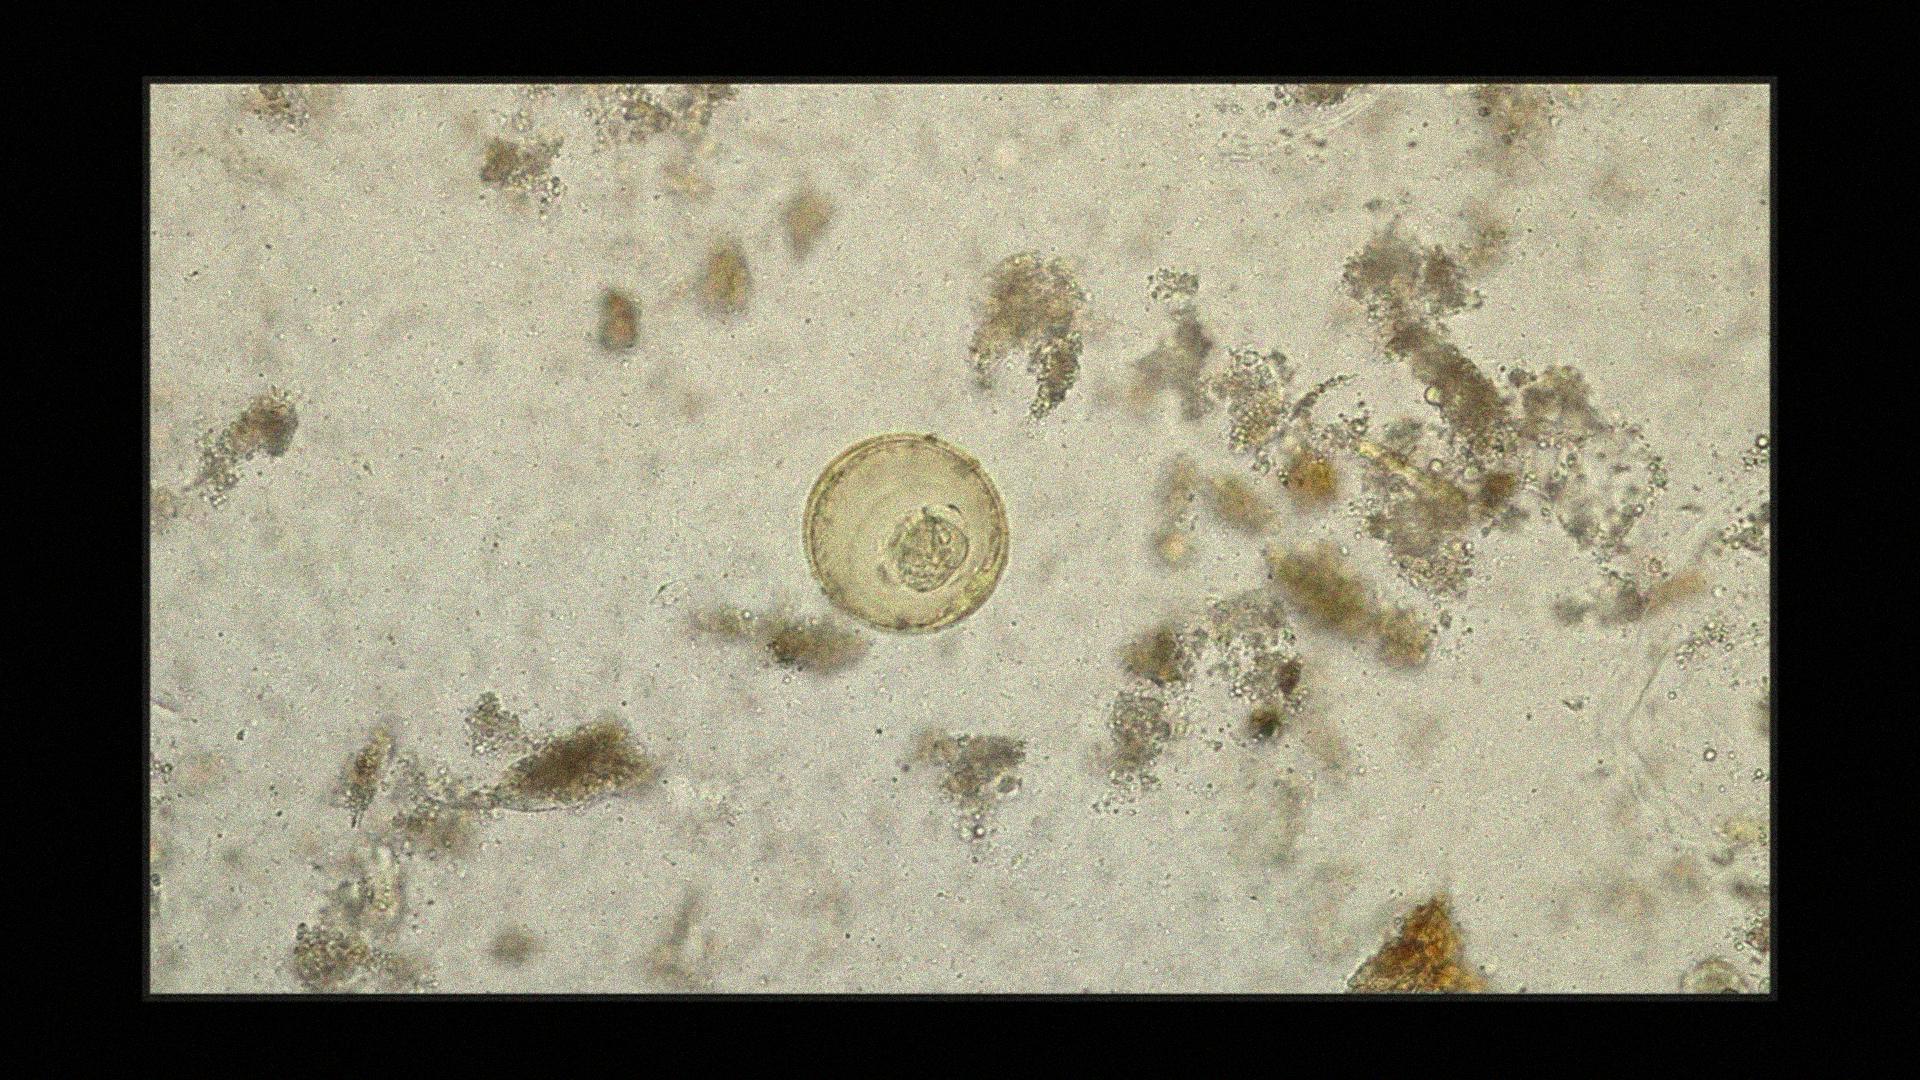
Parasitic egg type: Hymenolepis diminuta